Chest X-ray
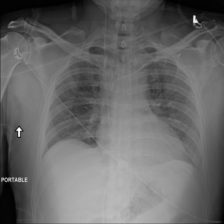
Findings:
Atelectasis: negative
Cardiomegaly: negative
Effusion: negative
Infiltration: positive
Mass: negative
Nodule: negative
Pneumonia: negative
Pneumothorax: negative
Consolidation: negative
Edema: negative
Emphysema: negative
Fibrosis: negative
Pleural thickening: negative
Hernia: negative